Interaction volume radius: 5 \u00c5
Interaction volume height: 10 \u00c5
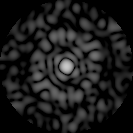
Disorder parameter: 0.8042